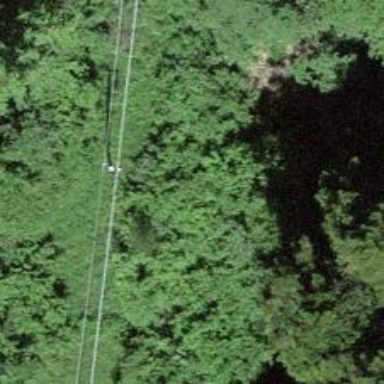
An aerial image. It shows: Power line is depicted.